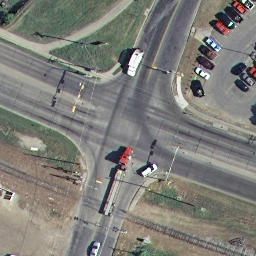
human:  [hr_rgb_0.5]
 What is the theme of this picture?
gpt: intersection